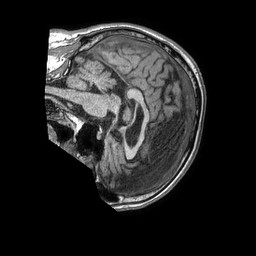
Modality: T1w
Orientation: sagittal
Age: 73
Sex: male
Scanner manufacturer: philips
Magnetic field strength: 1.5 T
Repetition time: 0.007659 s
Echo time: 0.003486 s